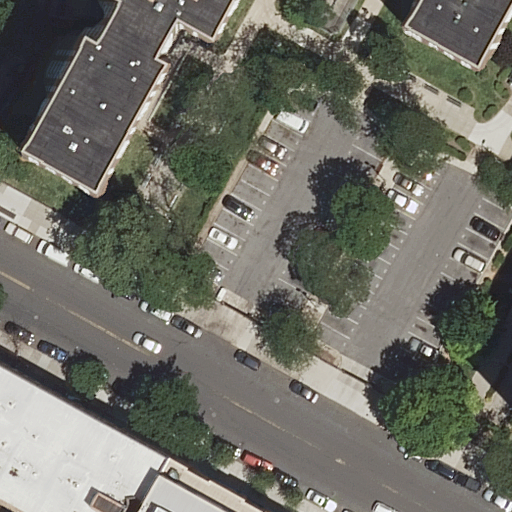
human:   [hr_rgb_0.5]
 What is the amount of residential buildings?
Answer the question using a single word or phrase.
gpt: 4

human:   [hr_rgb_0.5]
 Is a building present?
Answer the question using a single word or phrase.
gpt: yes

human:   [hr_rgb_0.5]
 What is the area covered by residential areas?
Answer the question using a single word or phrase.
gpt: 3221m2

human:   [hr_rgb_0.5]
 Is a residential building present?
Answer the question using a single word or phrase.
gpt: yes

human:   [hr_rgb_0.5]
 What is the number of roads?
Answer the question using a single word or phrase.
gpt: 3

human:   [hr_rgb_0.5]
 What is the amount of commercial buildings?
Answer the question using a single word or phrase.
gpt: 0

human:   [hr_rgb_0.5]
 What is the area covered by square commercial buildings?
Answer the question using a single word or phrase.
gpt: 0m2

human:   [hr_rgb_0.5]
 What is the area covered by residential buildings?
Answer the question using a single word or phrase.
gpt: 3861m2

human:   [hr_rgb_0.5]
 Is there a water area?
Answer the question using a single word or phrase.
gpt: no

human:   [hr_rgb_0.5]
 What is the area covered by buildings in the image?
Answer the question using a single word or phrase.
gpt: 3861m2

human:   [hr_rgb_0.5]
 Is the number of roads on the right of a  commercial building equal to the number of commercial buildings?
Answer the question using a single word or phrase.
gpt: yes

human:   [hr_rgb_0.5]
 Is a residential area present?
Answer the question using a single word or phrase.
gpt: yes

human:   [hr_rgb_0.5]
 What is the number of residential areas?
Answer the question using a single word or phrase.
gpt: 1

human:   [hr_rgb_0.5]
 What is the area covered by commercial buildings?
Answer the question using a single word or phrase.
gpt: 0m2

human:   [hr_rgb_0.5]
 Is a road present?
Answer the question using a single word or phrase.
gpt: yes

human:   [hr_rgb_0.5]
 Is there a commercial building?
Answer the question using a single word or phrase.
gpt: no

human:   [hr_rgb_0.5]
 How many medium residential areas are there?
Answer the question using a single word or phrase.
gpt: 0

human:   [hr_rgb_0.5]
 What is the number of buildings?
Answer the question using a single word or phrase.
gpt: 4

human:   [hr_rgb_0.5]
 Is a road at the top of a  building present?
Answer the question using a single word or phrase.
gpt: yes

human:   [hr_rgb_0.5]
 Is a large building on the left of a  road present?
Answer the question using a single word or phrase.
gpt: yes

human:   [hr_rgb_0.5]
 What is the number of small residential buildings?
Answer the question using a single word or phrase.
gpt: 1

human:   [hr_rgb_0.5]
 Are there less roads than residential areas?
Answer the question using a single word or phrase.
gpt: no

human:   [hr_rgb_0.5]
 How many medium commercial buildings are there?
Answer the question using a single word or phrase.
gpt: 0

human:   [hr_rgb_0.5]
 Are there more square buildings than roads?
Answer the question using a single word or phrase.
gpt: no

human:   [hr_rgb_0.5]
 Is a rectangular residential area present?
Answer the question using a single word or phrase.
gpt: yes

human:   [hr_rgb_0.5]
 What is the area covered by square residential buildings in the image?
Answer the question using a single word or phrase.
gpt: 0m2

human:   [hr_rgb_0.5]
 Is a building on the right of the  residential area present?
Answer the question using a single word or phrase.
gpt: no

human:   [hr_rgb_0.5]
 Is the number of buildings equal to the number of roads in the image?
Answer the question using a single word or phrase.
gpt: no

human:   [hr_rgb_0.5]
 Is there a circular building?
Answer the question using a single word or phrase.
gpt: no

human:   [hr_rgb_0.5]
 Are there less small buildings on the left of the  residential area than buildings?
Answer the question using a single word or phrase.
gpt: yes

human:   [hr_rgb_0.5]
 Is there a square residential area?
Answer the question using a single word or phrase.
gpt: no

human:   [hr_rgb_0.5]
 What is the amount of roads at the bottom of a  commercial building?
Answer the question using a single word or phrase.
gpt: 0

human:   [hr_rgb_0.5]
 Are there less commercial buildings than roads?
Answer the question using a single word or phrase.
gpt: yes

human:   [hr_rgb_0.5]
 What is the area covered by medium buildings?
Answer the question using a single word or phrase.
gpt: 0m2

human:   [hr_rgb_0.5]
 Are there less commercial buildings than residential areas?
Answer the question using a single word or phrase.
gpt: yes

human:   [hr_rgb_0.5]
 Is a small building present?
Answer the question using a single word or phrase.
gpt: yes

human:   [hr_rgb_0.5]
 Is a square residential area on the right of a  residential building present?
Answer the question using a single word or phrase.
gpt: no

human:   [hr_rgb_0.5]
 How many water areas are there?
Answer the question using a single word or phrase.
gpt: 0

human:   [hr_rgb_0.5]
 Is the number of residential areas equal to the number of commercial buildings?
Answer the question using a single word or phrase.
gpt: no

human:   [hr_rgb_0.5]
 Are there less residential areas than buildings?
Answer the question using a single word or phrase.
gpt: yes

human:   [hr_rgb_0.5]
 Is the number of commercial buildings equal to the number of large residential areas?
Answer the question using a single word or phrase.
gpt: no

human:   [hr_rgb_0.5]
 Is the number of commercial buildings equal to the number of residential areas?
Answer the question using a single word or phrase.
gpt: no

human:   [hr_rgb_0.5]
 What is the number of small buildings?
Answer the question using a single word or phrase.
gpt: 1

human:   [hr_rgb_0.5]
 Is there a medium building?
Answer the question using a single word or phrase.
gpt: no

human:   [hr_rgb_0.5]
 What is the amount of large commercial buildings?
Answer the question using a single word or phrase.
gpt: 0

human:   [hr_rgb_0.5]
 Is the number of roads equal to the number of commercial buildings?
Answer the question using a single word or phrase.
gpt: no

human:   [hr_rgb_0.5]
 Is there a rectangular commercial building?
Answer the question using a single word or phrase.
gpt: no

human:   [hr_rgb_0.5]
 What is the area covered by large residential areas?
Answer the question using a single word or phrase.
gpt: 3221m2

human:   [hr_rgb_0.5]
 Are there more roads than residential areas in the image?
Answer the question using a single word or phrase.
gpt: yes

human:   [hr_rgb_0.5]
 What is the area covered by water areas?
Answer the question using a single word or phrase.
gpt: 0m2

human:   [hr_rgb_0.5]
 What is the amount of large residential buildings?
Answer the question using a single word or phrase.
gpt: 3

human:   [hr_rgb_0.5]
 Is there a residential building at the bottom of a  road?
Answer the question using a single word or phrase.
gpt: yes

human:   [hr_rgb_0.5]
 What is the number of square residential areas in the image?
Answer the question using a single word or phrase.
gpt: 0

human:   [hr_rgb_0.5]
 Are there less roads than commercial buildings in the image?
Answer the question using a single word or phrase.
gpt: no

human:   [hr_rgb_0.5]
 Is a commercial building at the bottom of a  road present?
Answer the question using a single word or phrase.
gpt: no

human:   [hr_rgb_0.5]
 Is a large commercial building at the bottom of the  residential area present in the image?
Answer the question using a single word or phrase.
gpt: no

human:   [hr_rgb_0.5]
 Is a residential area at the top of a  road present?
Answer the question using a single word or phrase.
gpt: yes

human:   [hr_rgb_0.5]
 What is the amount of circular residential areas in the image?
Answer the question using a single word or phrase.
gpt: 0

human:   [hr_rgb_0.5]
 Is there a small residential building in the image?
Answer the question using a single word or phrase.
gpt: yes

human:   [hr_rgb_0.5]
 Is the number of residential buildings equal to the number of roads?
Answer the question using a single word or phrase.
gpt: no

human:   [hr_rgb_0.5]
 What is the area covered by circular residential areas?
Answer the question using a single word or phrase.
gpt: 0m2

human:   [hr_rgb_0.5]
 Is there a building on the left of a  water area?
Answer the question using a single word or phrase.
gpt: no

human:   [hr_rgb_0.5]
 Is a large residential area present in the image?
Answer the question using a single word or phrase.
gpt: yes

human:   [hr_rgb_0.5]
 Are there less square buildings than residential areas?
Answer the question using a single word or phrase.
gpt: yes